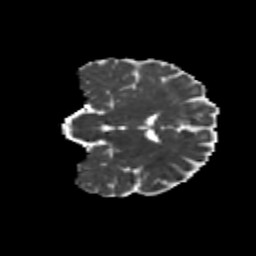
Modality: MD
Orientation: coronal
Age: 51
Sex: female
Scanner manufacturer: siemens
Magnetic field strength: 3 T
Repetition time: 8.6 s
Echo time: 0.095 s